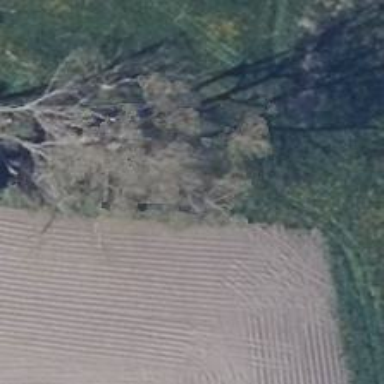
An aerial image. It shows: Row of trees in natural setting.